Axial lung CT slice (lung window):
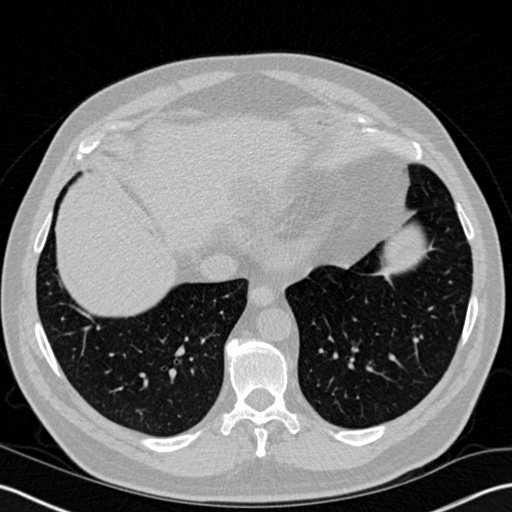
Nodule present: no